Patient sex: M
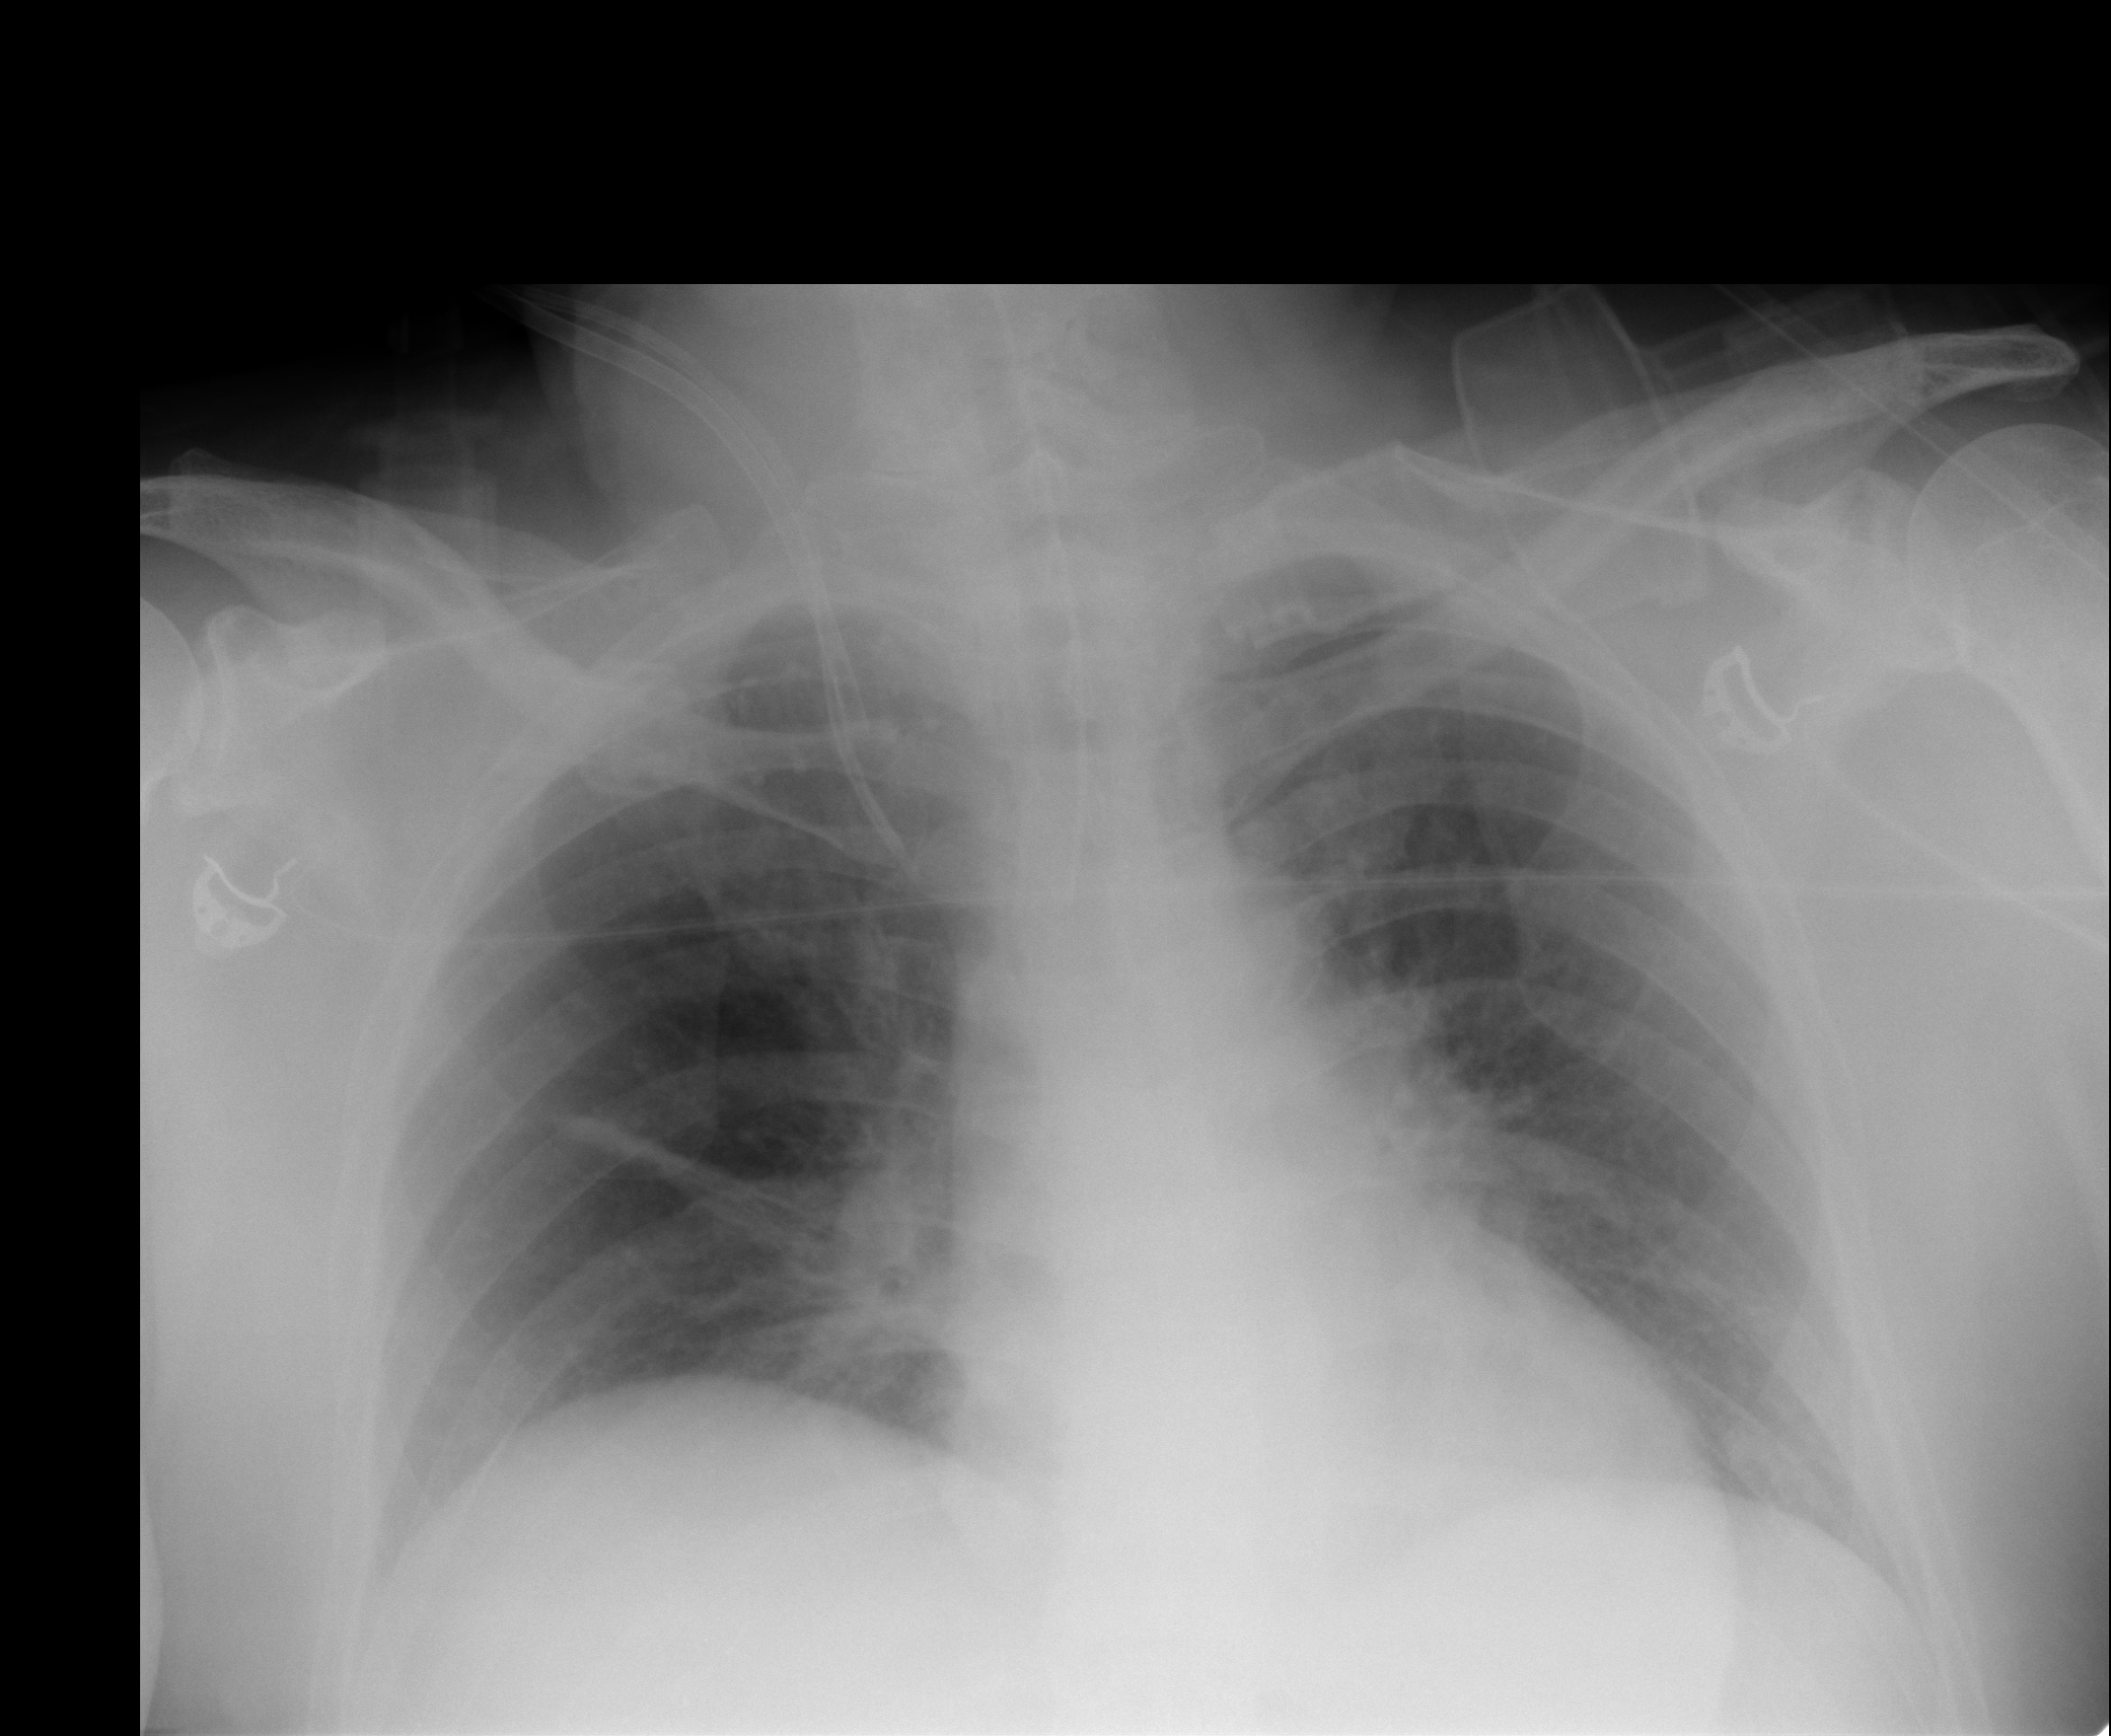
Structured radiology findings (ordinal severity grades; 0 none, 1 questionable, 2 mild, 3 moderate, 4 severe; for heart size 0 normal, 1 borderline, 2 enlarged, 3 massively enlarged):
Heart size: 0
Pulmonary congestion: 2
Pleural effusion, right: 0
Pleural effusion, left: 0
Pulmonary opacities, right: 0
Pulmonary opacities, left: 0
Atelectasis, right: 2
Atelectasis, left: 0